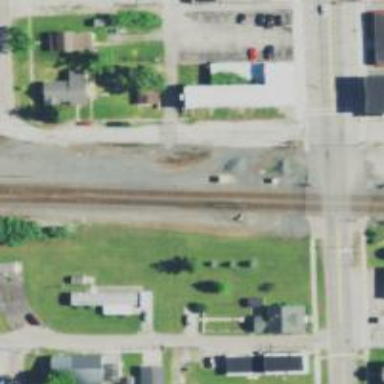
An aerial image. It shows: Railway crossover.